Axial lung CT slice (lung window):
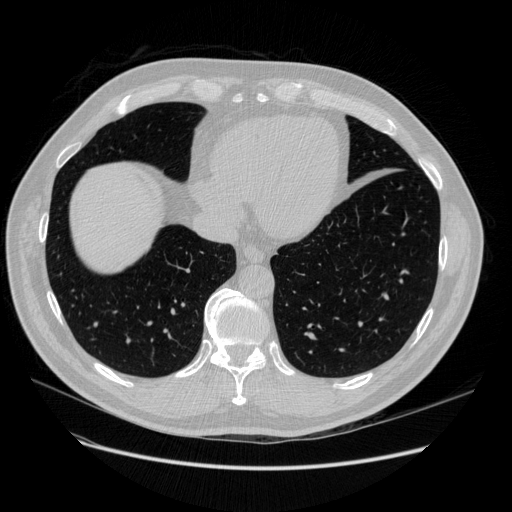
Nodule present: no